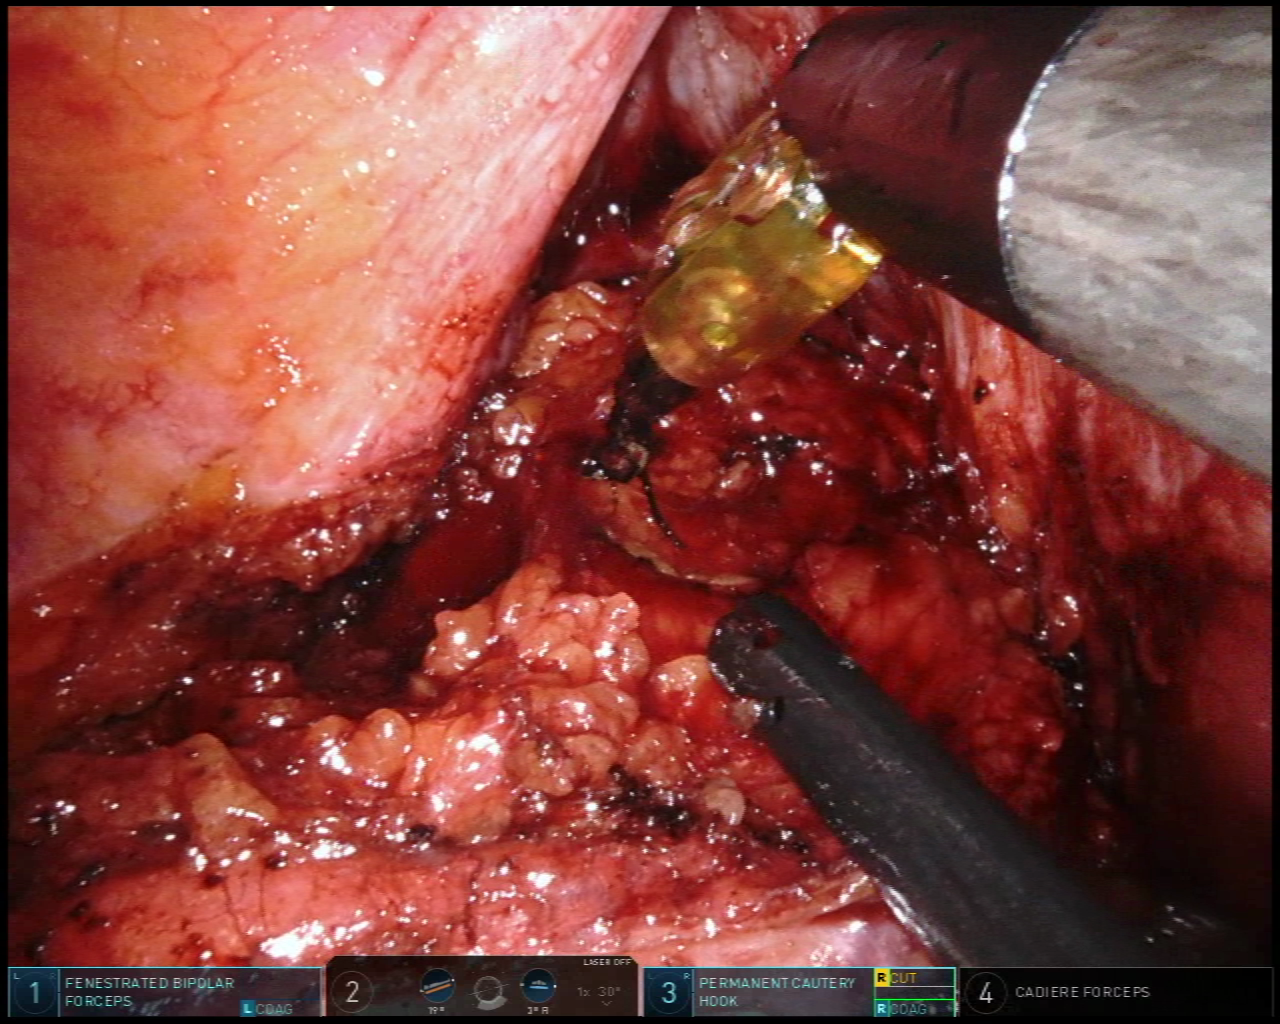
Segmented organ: vesicular_glands
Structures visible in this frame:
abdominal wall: no
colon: no
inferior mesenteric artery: no
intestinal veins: no
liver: no
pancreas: no
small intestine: no
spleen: no
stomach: no
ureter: no
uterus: no
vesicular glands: yes